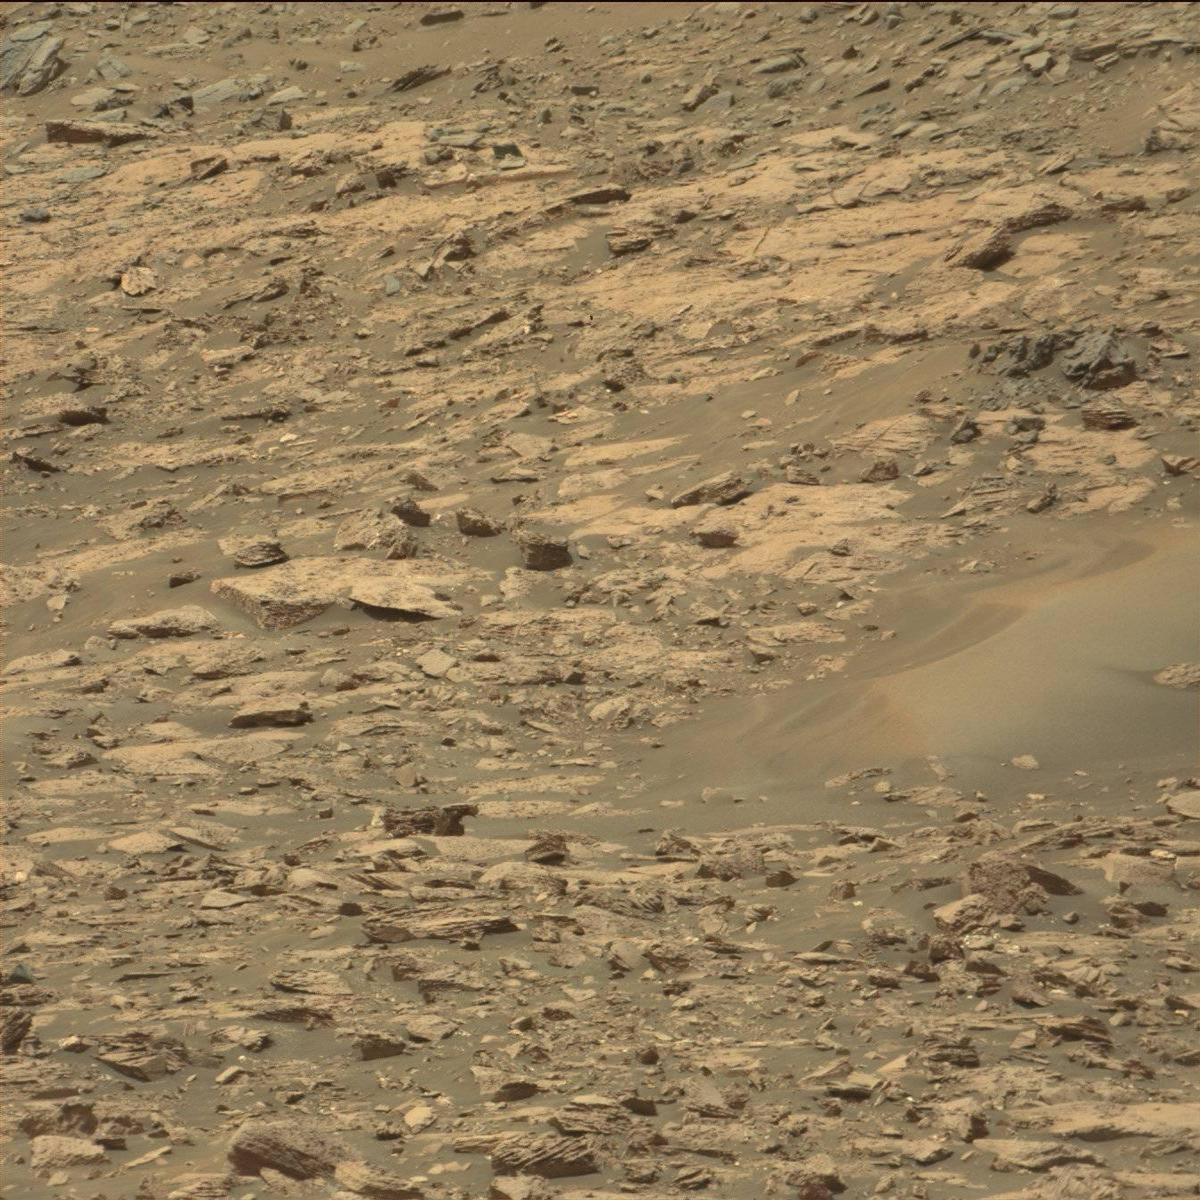
Terrain classes present: Bedrock, Sand / Soil